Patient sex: M
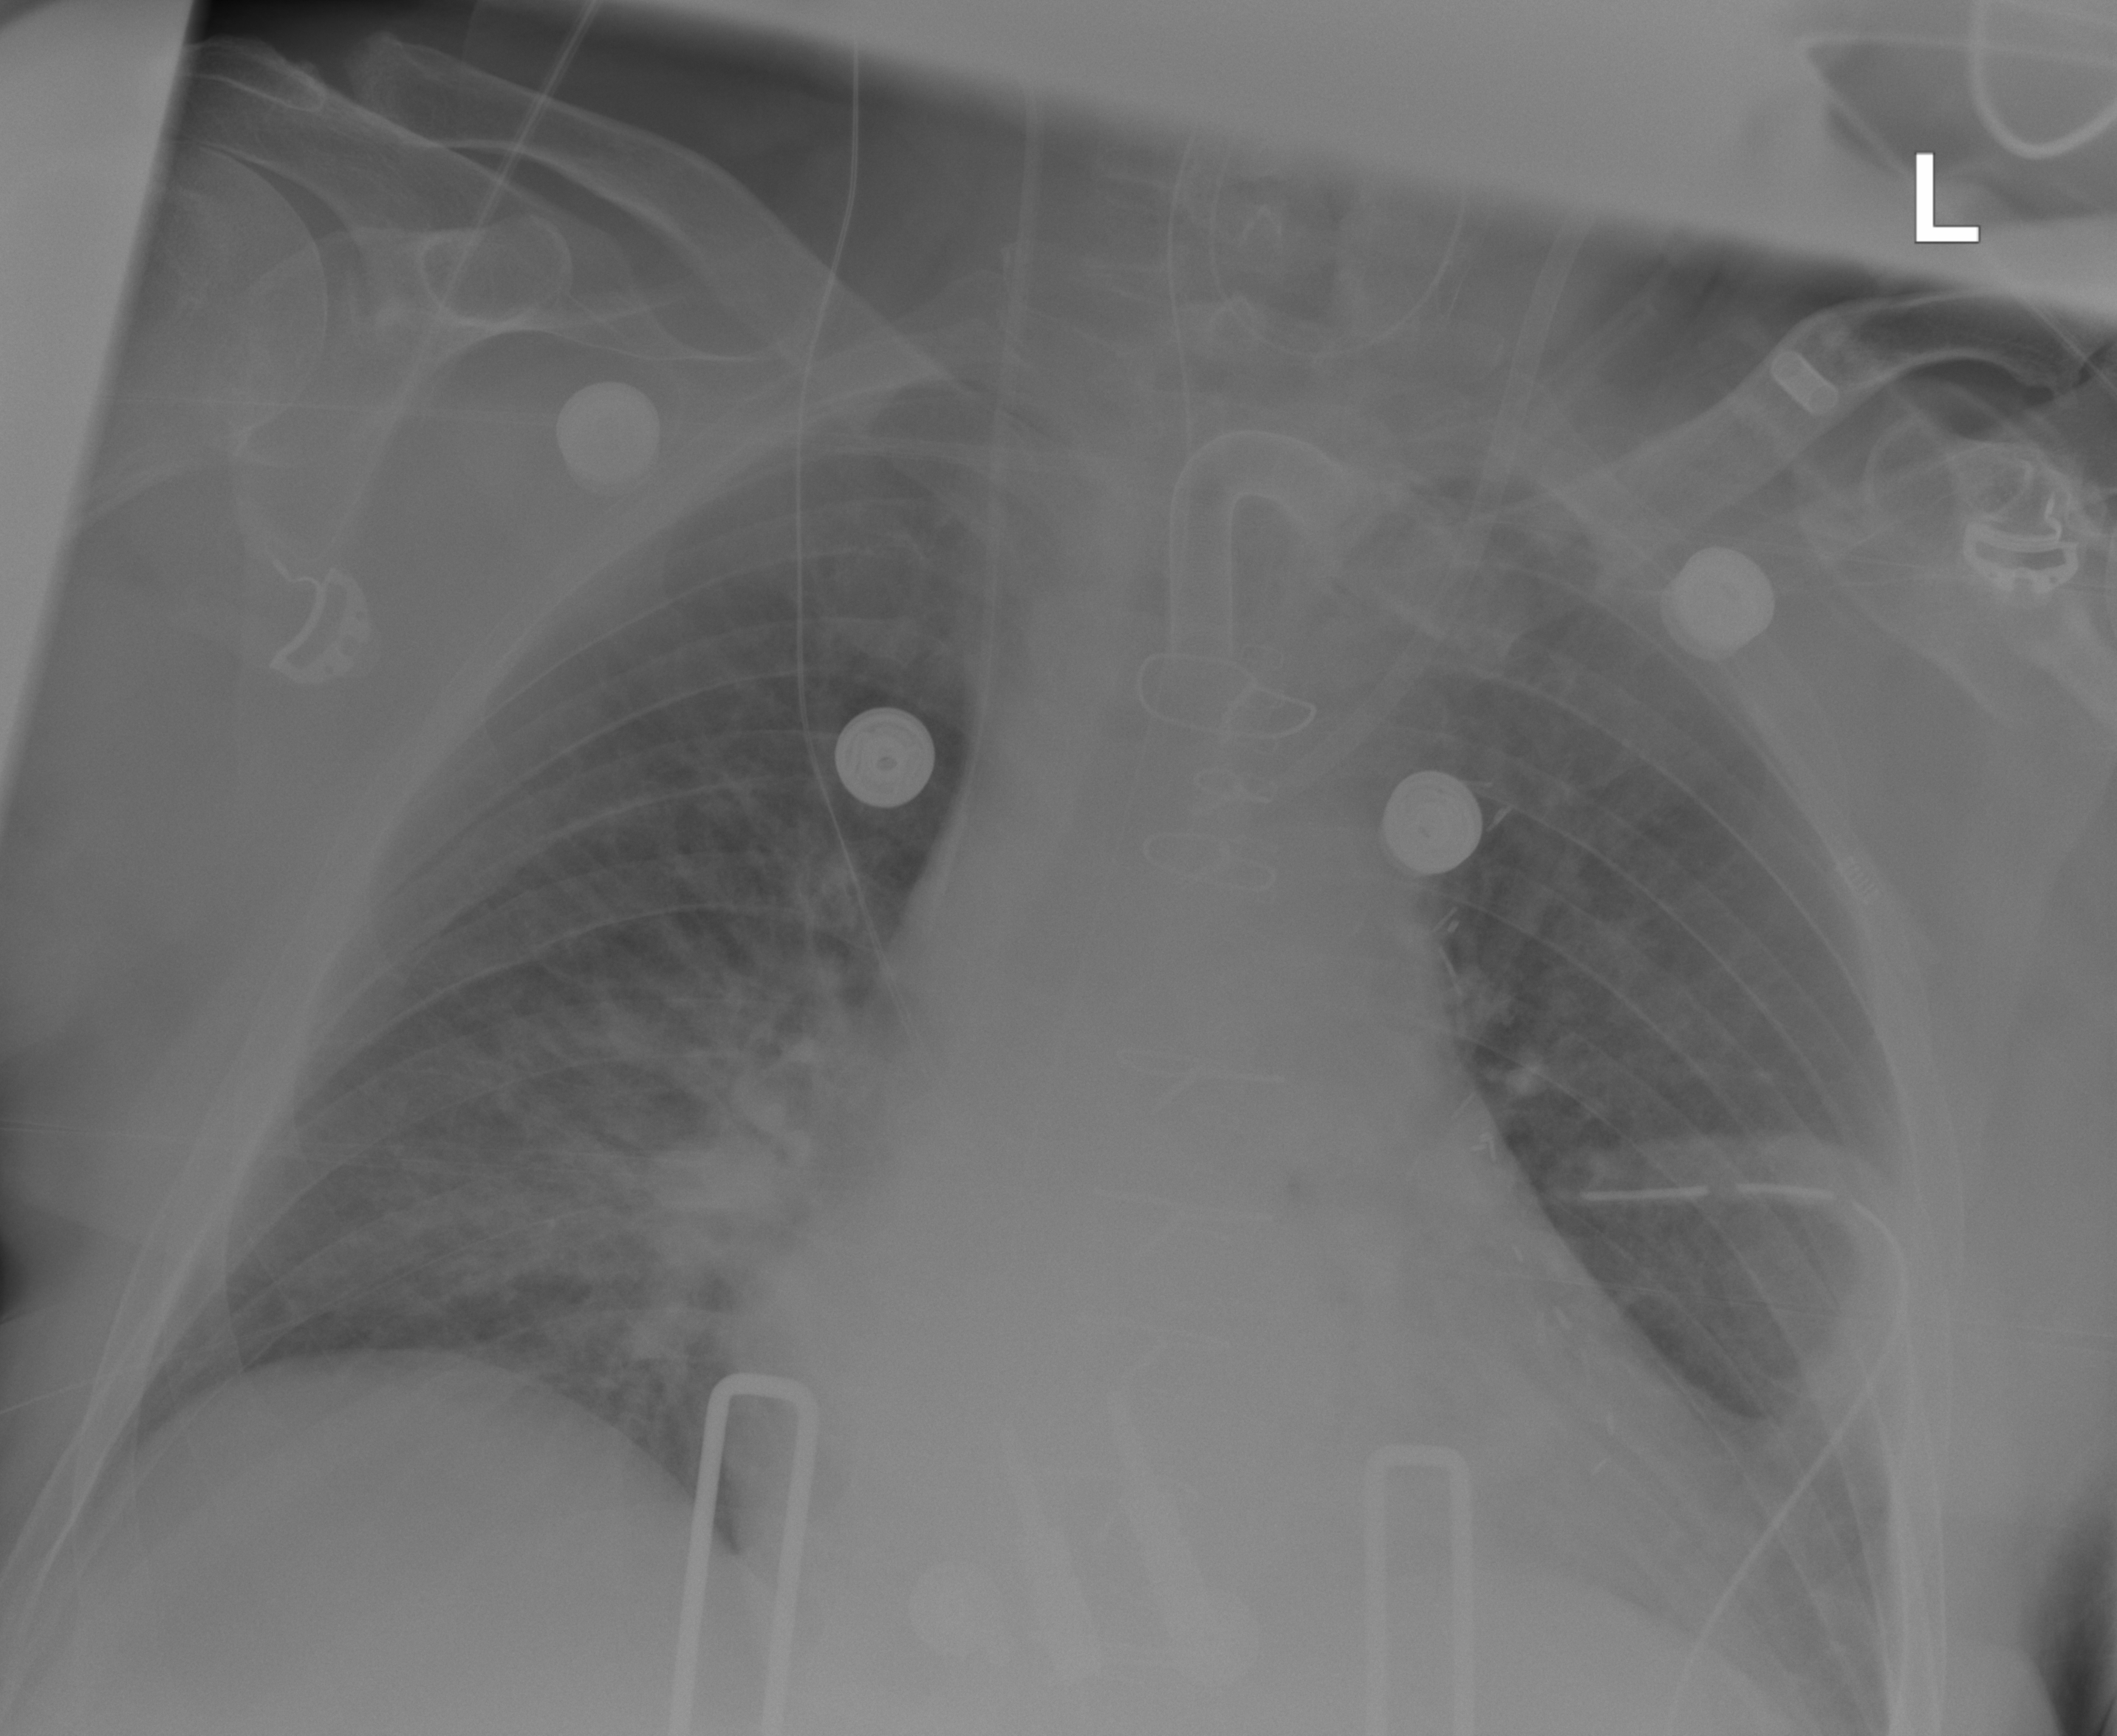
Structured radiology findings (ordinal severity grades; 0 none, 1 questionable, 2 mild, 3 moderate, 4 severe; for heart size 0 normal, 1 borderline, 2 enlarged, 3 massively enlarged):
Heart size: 2
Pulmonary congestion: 2
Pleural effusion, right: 0
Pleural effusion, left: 0
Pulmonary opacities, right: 2
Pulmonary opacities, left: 0
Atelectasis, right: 2
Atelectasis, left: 2